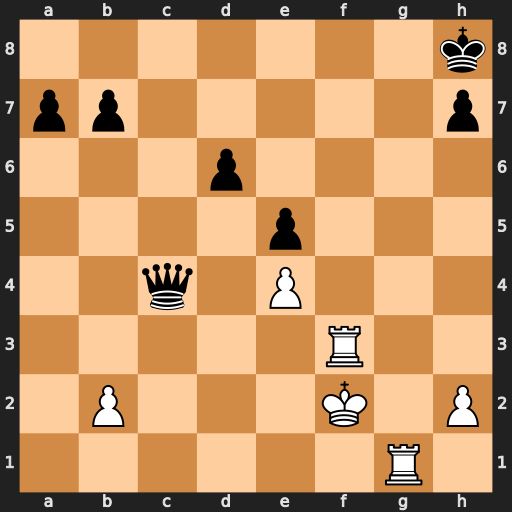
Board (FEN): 7k/pp5p/3p4/4p3/2q1P3/5R2/1P3K1P/6R1
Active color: w
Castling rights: -
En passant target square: -
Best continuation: Rf8+ Qg8 Rgxg8#